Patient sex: M
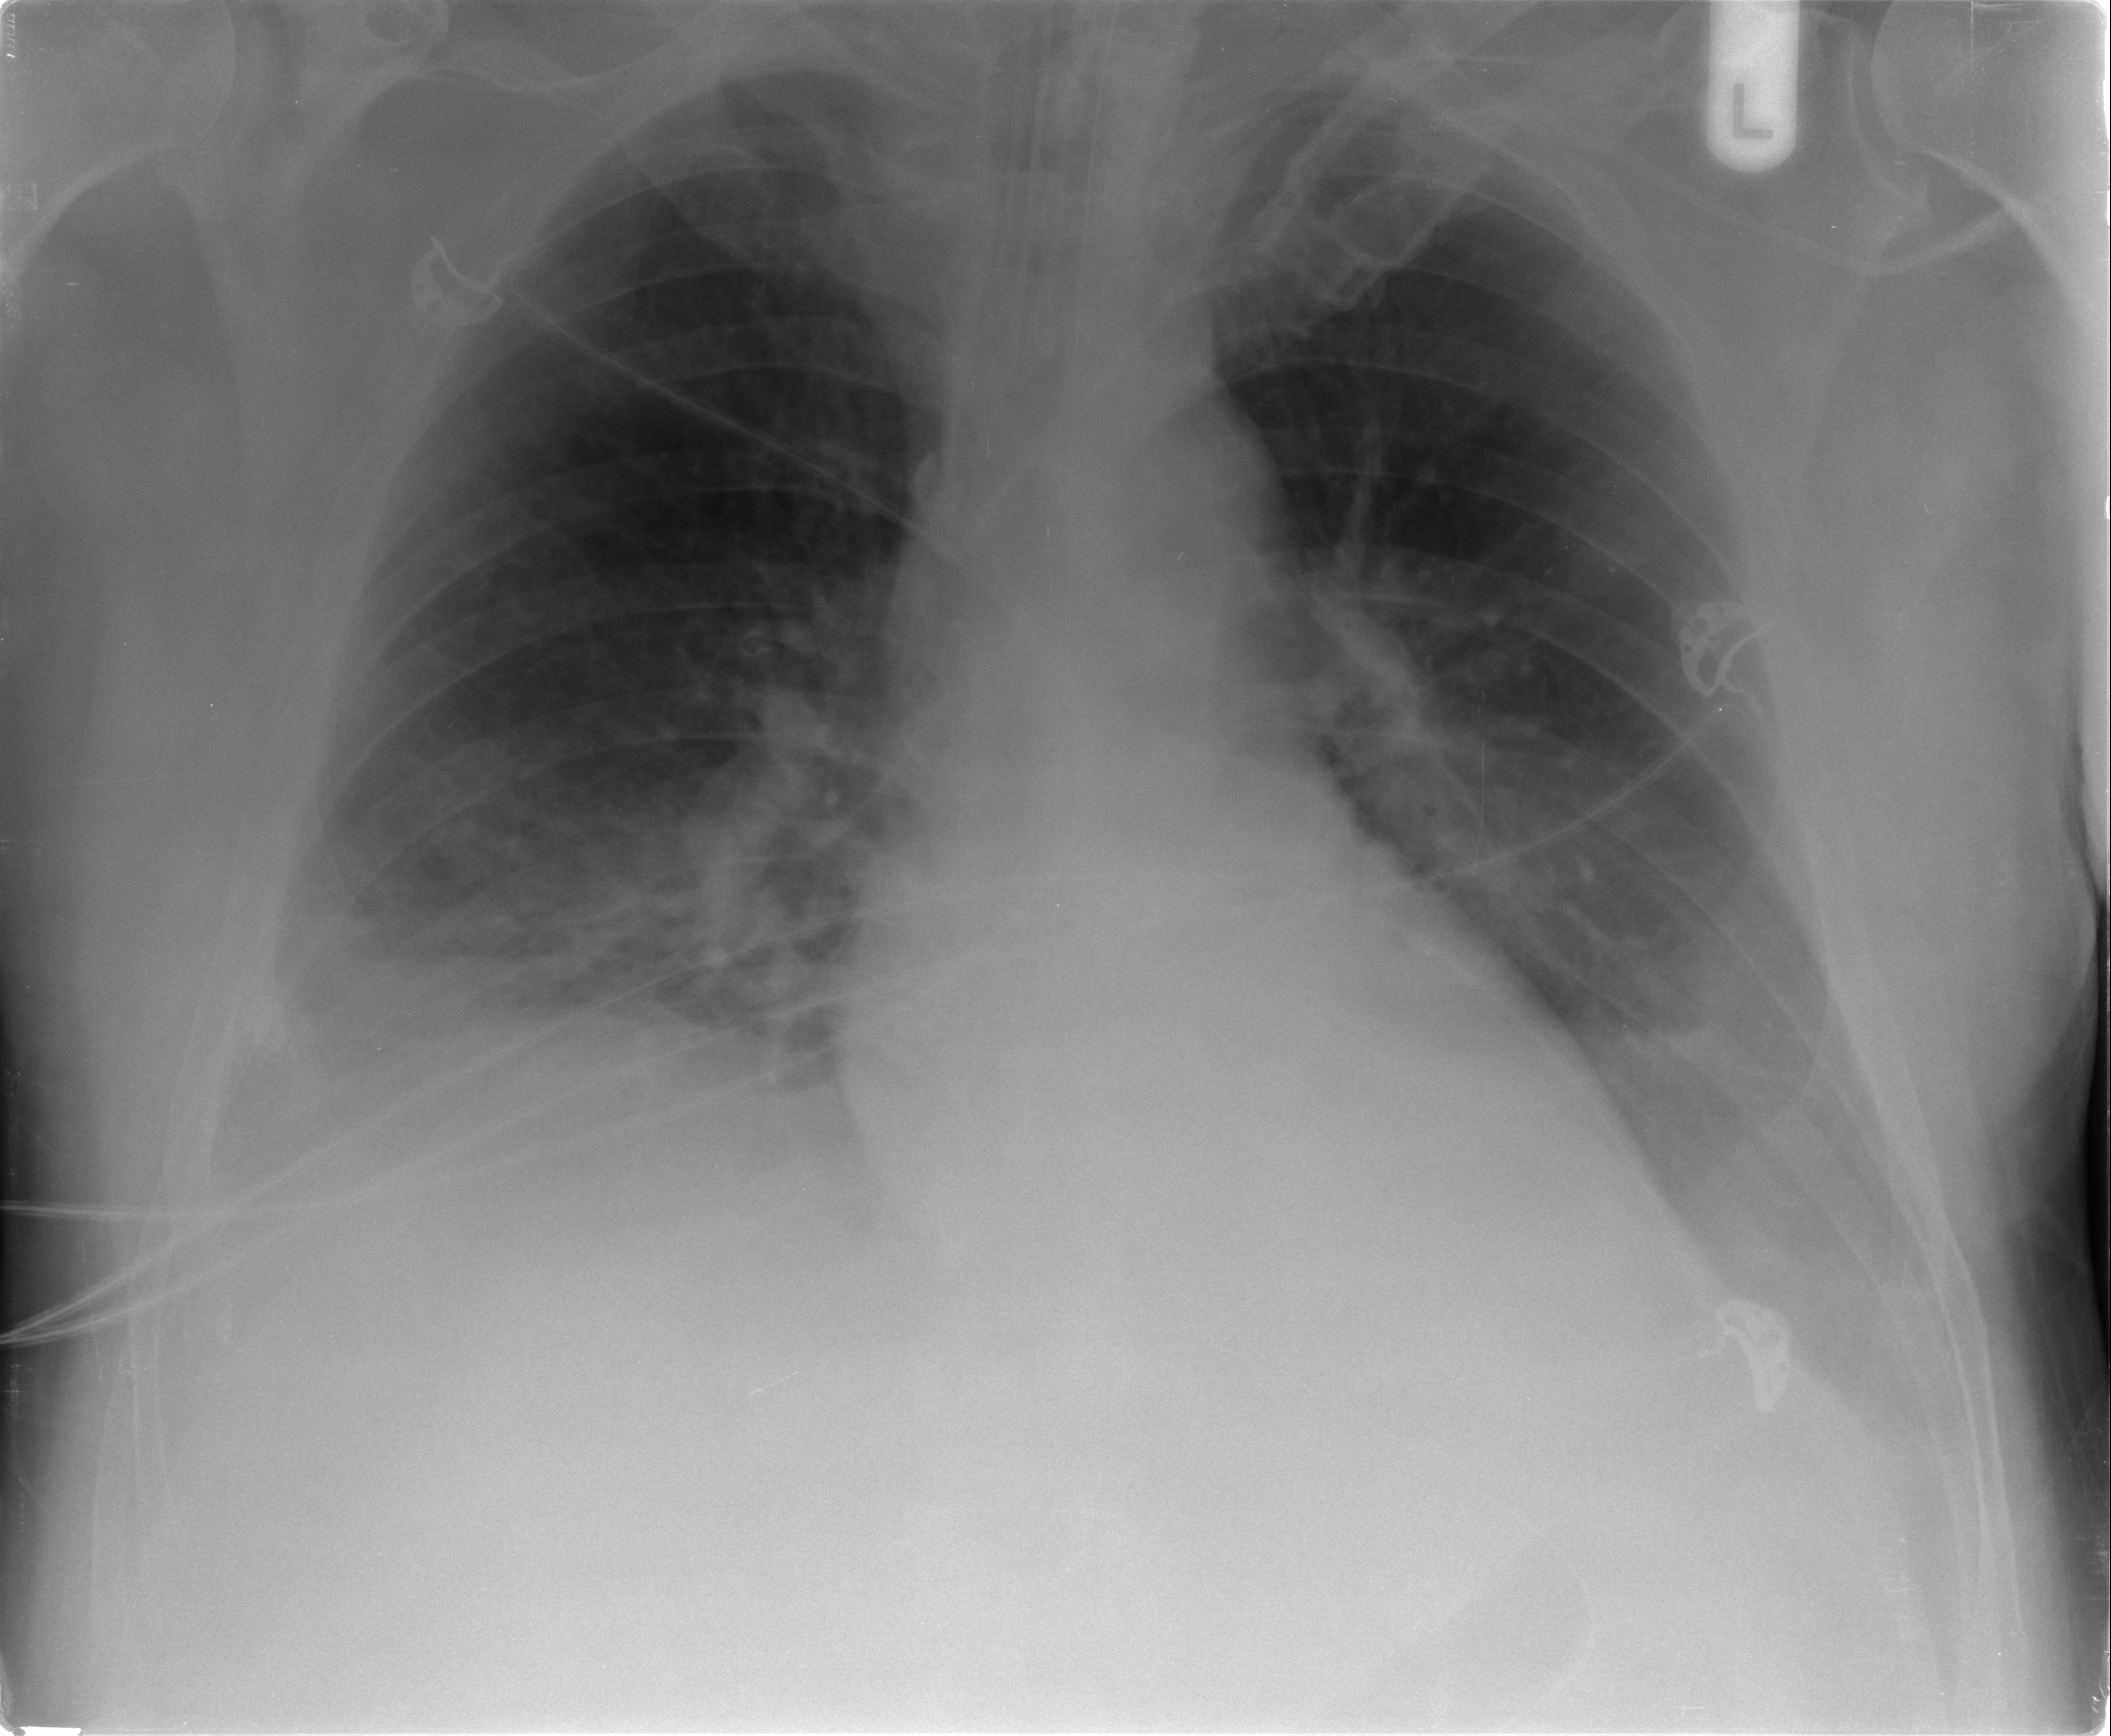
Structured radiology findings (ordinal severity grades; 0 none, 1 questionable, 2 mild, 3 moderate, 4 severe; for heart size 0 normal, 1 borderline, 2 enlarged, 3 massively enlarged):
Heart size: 0
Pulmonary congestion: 2
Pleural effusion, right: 2
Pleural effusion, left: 2
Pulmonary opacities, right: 1
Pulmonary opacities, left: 0
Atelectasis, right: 2
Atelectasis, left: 2